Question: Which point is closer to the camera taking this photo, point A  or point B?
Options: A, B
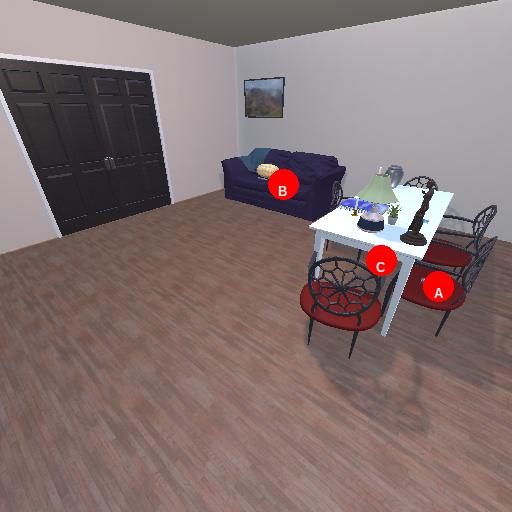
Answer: A